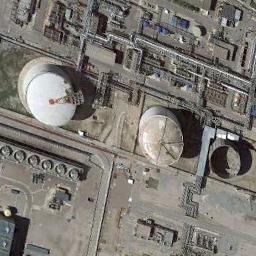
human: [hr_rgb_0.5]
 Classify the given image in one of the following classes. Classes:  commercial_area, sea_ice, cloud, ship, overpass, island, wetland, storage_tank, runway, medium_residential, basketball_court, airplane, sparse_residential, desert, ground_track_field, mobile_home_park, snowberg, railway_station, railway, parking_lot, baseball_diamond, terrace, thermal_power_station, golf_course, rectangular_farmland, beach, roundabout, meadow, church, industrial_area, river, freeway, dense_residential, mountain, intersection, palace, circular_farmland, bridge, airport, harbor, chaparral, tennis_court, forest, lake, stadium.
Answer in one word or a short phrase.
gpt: storage_tank